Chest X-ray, PA view. Patient: 51 years old, sex M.
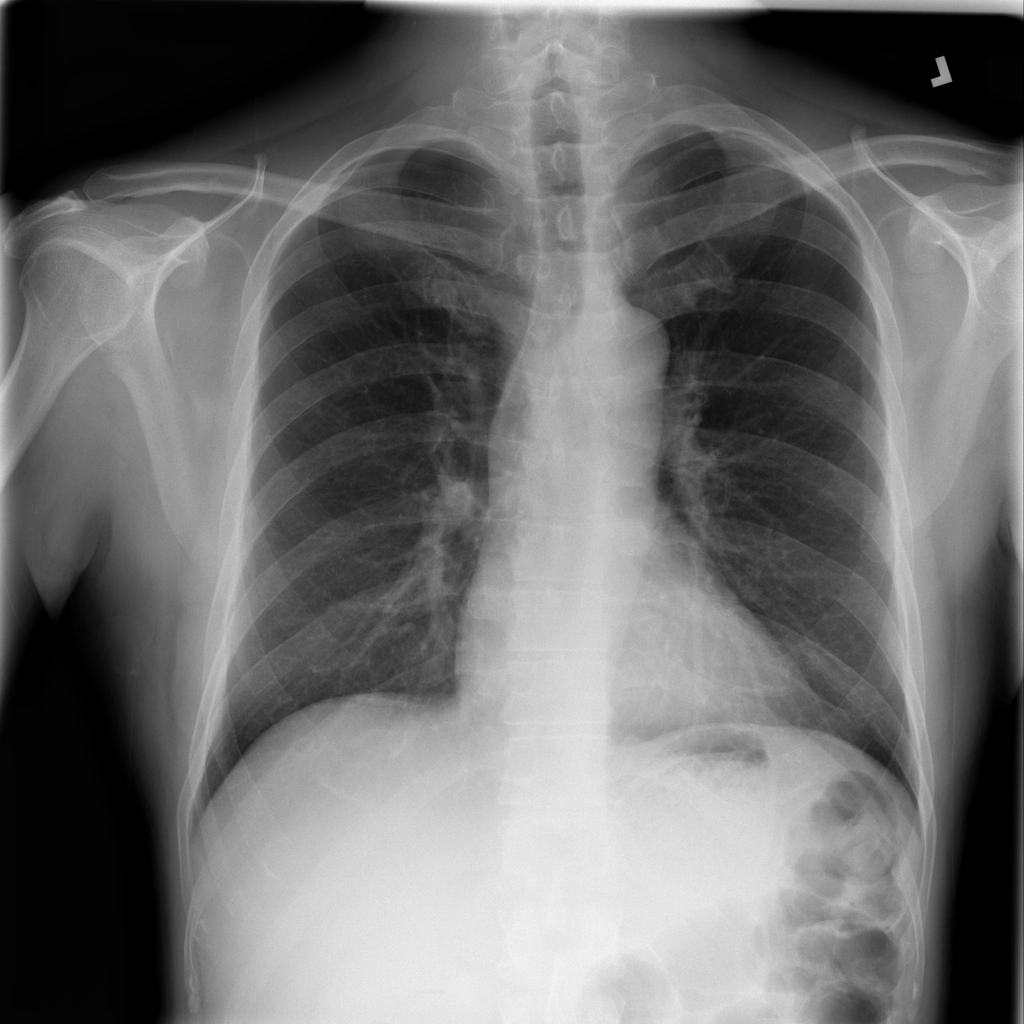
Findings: No Finding